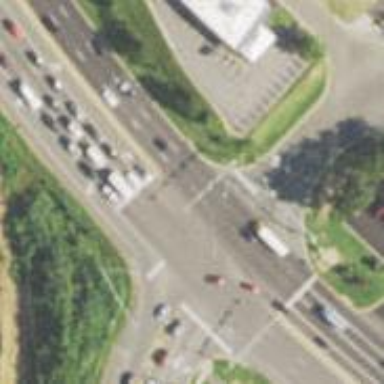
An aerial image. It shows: This image shows trunk highway that functions as expressway.